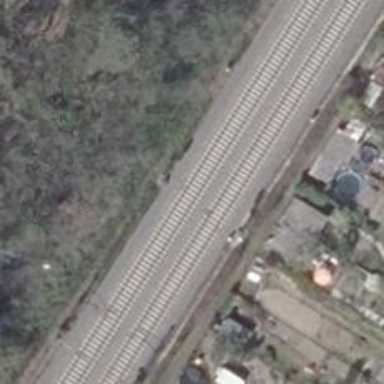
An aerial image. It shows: Railway signal.